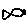
Label: fish